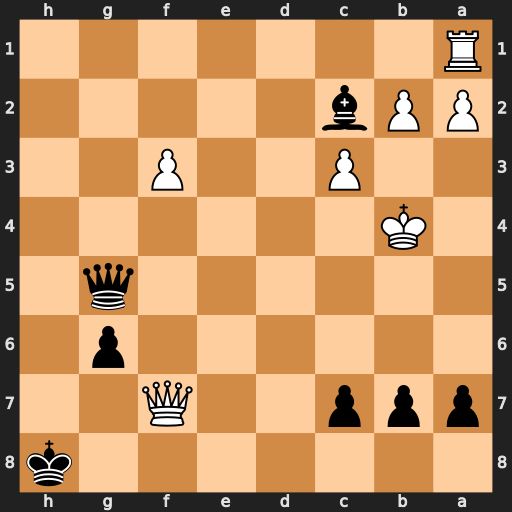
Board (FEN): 7k/ppp2Q2/6p1/6q1/1K6/2P2P2/PPb5/R7
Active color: b
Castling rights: -
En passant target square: -
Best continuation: a5+ Ka3 Qc5+